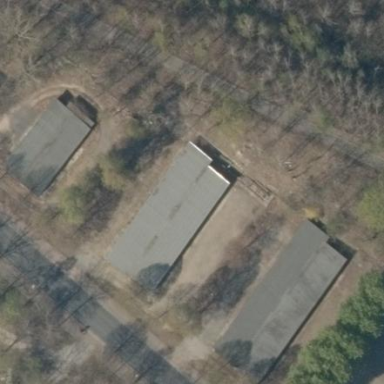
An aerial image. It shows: Group of garages.